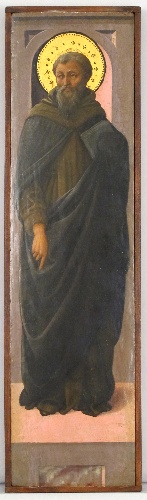
Title: Male Saint
Artist: Workshop of Fra Filippo Lippi
Artist bio: Italian, Florence ca. 1406–1469 Spoleto
Date: ca. 1447–1469
Object type: Painting
Classification: Paintings
Medium: Tempera and gold on wood
Culture: Italian, Florence
Dimensions: 19 x 5 in. (48.3 x 12.7 cm)
Department: Robert Lehman Collection
Credit line: Robert Lehman Collection, 1975
Accession year: 1975
Repository: Metropolitan Museum of Art, New York, NY
Tags: Men|Saints